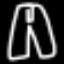
Label: pants